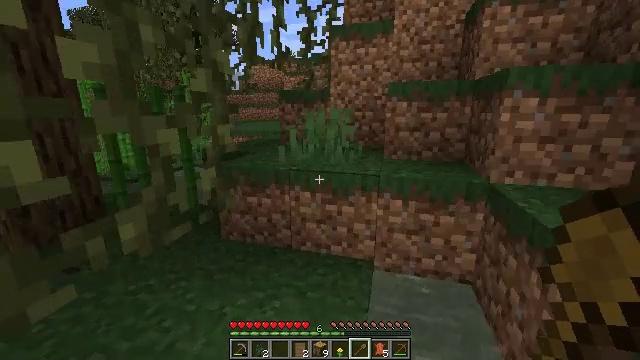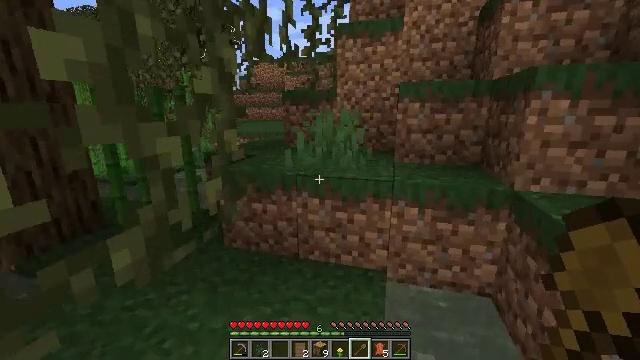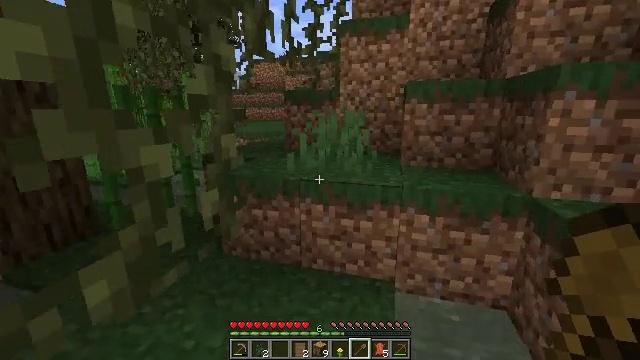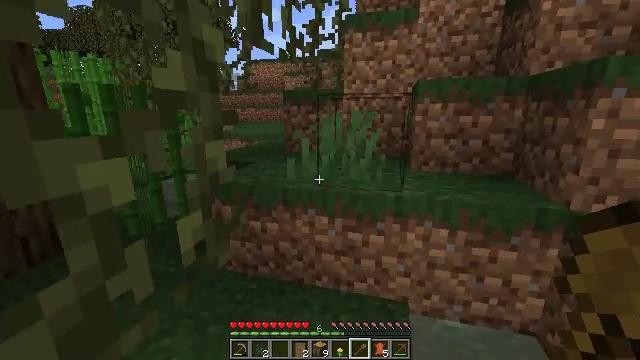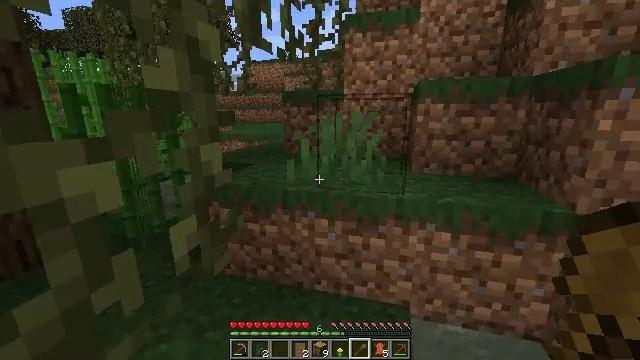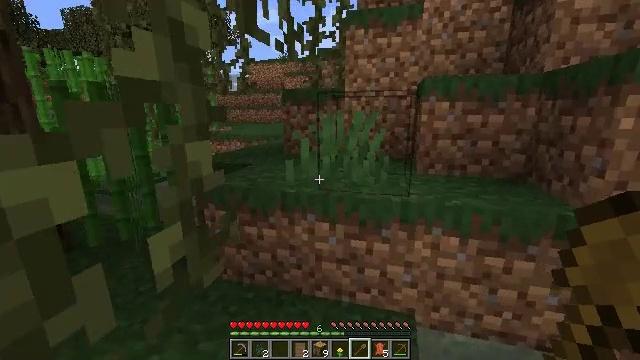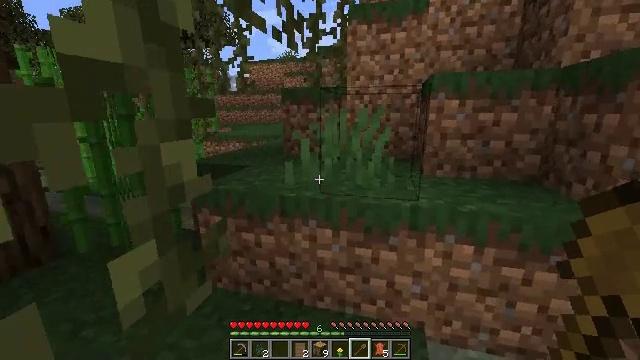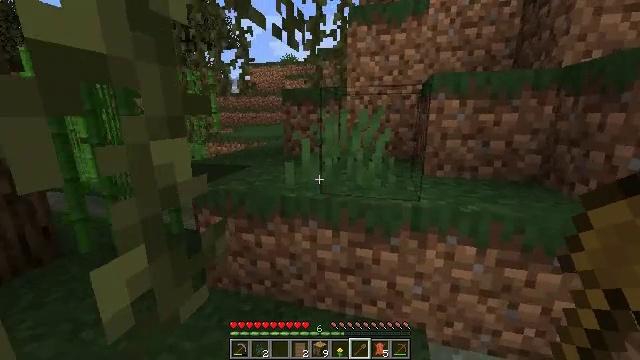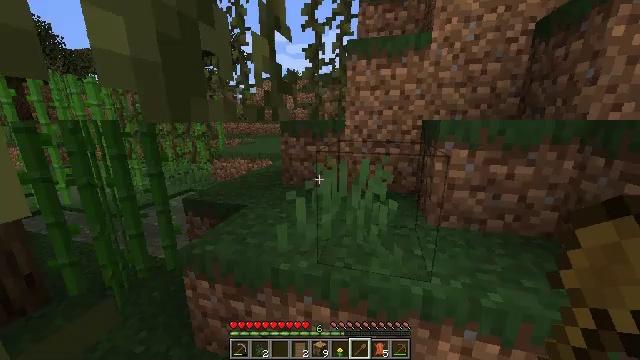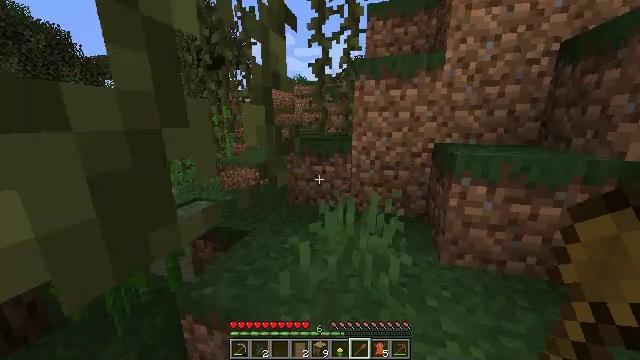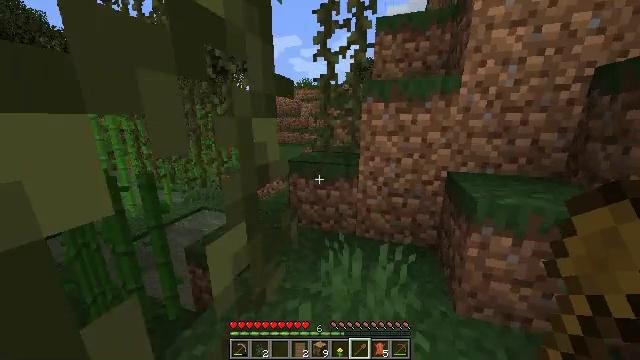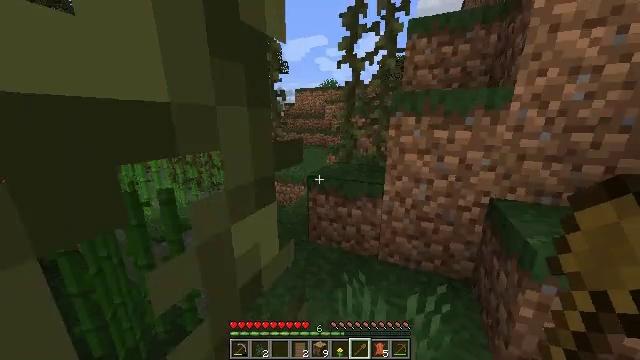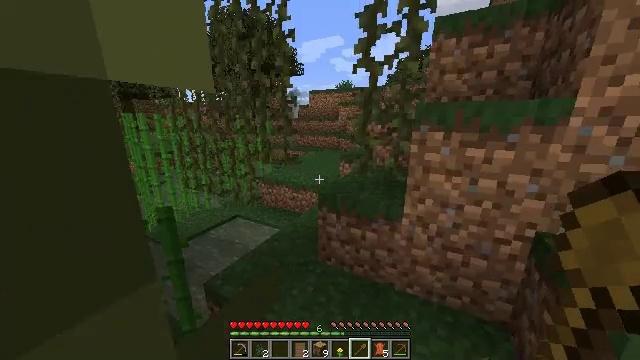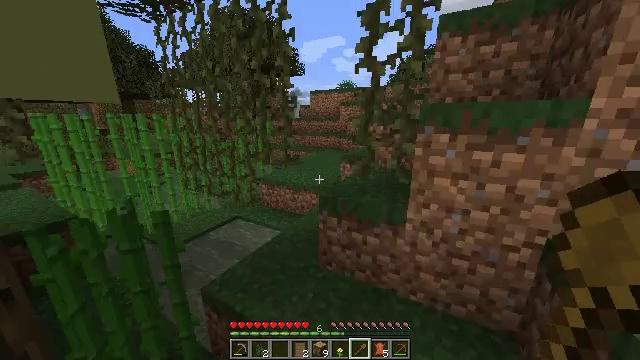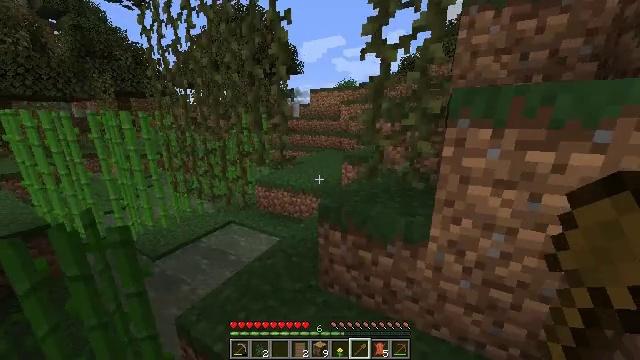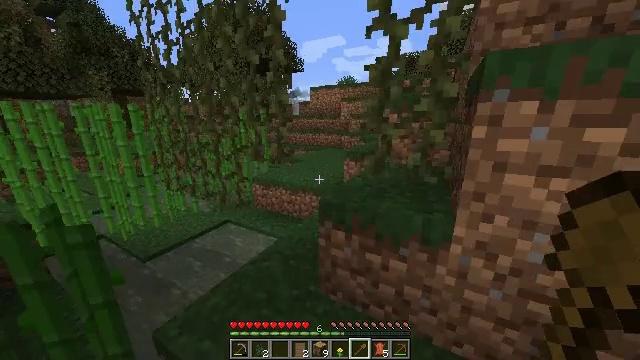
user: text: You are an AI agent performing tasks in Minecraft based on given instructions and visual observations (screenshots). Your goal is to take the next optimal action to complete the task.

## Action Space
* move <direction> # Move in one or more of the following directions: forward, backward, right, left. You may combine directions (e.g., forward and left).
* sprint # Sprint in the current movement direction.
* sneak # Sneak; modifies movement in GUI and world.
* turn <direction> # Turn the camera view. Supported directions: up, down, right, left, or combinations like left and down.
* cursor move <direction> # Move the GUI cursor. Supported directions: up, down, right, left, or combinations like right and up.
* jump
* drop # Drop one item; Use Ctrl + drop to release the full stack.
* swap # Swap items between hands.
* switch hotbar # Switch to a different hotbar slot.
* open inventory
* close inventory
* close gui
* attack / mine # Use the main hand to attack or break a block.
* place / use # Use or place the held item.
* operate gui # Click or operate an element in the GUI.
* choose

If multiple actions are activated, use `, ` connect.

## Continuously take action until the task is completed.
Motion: motion action
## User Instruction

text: Collect the grass from the surface.
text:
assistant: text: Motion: move forward
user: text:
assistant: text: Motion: move forward
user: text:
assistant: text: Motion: move forward
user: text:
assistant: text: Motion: no_op
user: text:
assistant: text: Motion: no_op
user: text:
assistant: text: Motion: move forward
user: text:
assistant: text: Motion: move forward
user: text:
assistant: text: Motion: move forward, jump
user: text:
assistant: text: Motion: move forward, turn left, jump
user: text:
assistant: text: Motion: move forward, turn left, jump
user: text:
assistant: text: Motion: move forward, turn left, jump
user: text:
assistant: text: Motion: move forward and move left, turn left, jump
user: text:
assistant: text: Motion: move forward and move left, jump
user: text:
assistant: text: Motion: move forward and move left, jump
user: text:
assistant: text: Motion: move forward, jump
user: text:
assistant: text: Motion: move forward and move left, jump
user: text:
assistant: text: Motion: move forward and move left, jump
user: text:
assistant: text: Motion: move forward and move left, jump
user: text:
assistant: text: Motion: move forward and move left, jump
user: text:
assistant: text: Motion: move forward, jump
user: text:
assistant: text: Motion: move forward and move left, turn right, jump
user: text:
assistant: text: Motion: move forward and move left, turn right, jump
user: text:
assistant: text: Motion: move forward and move left, turn right, jump
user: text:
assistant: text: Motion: move forward and move left, turn right, jump
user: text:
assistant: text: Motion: move forward, jump
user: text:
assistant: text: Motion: move forward, jump
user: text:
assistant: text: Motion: move forward, jump
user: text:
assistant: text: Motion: move forward, jump
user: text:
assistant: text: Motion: move forward, jump
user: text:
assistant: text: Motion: move forward, jump